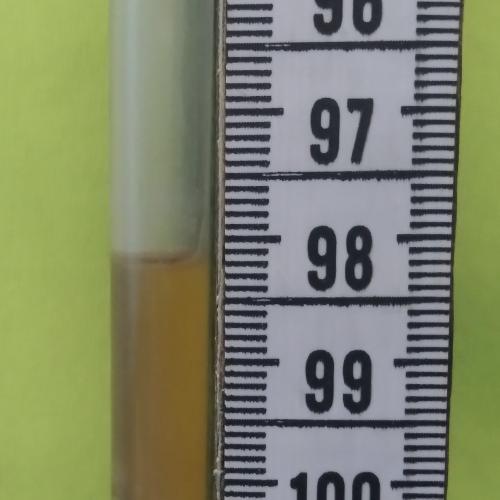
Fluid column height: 98.2 cm